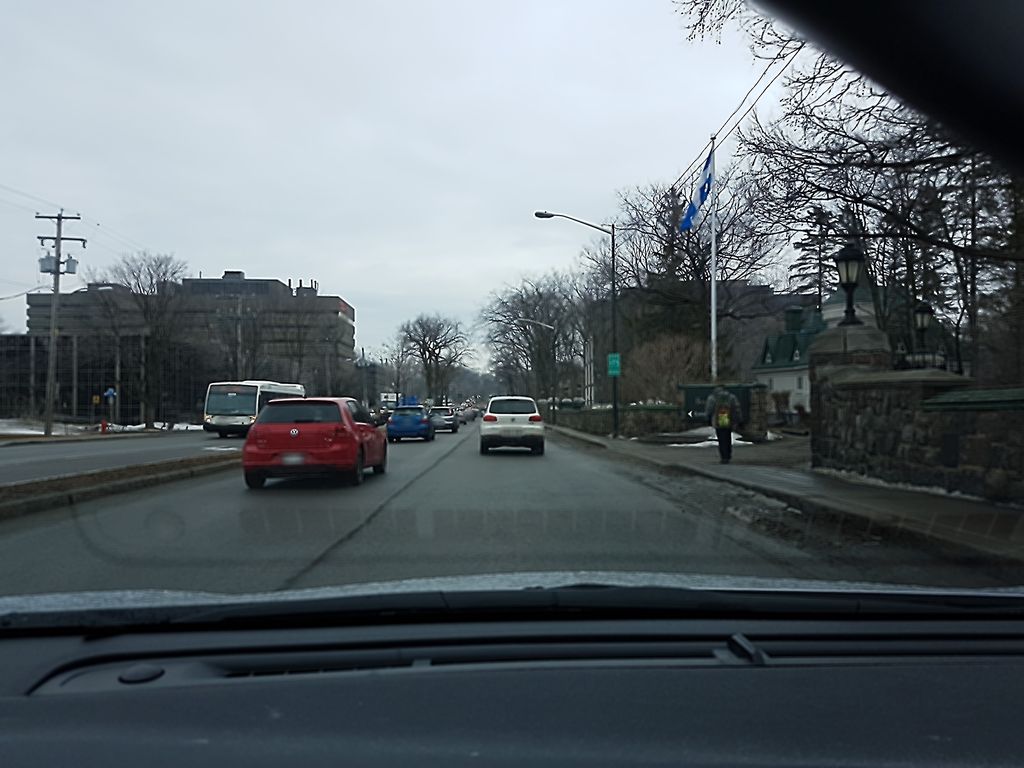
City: quebec_city